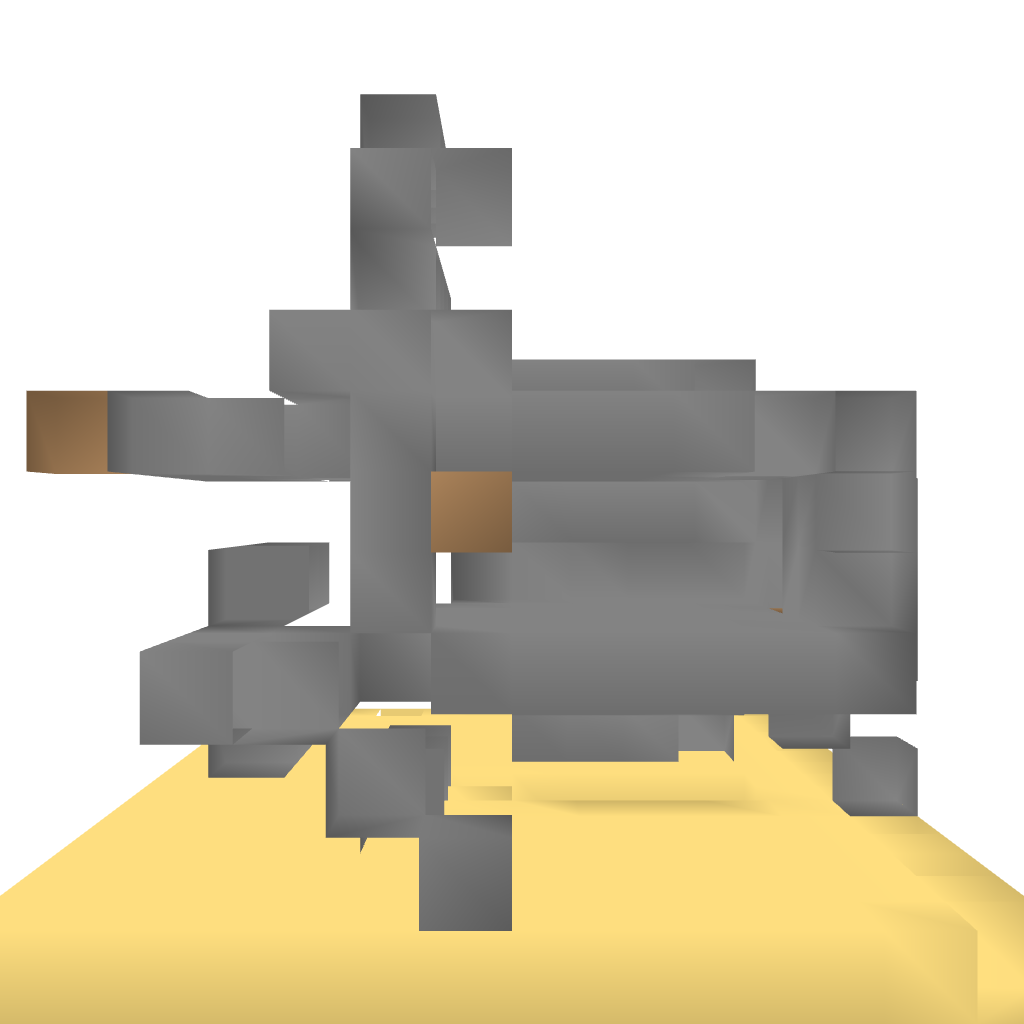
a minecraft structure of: Redstone "Brain" bad low quality